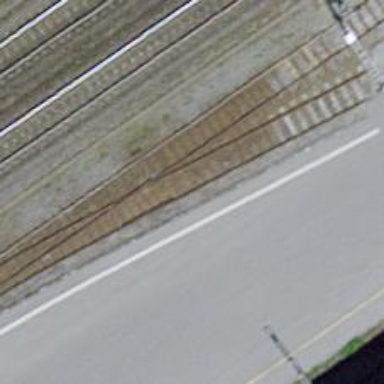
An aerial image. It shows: Railway yard with electrified contact lines.